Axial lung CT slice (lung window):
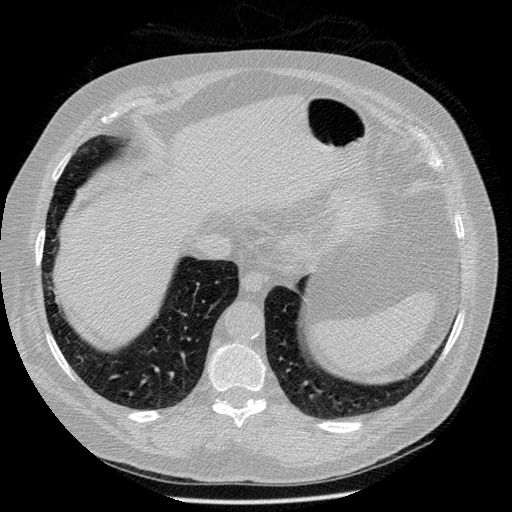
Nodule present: no